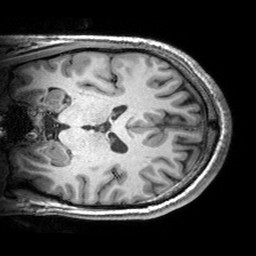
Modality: T1w
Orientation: coronal
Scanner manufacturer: siemens
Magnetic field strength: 3 T
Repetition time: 2.53 s
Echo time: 0.00299 s